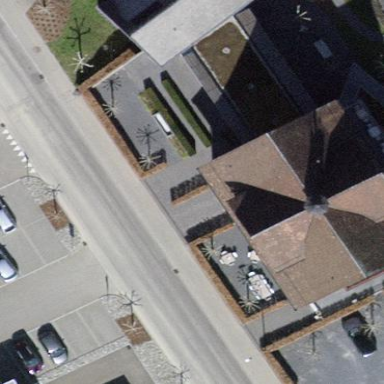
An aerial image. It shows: Restaurant in building.